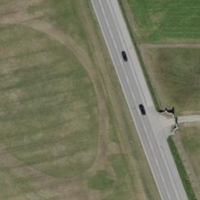
EUNIS habitat code: 52
Species observed at this site:
Buteo buteo